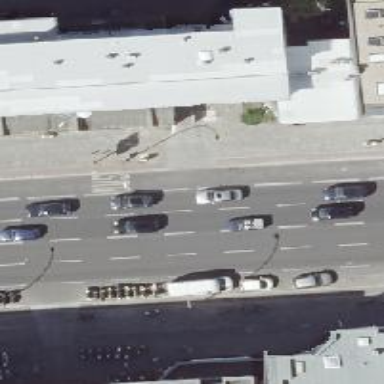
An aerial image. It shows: Secondary road with asphalt surface. There is separate sidewalk and cycle track. The parking lanes on both sides are oriented parallel to the road.